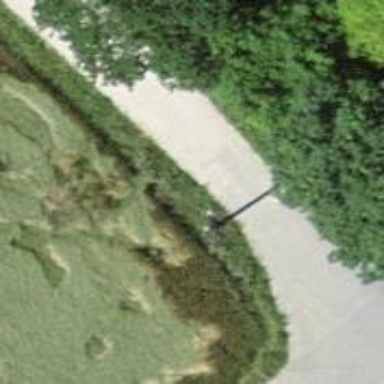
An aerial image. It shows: Power pole.